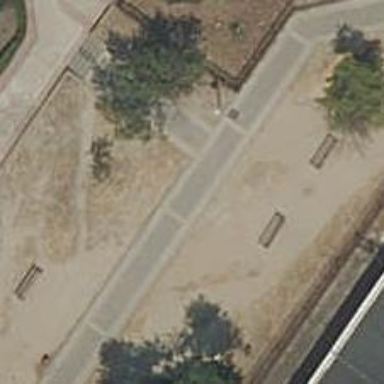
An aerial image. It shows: Steps with asphalt surface.